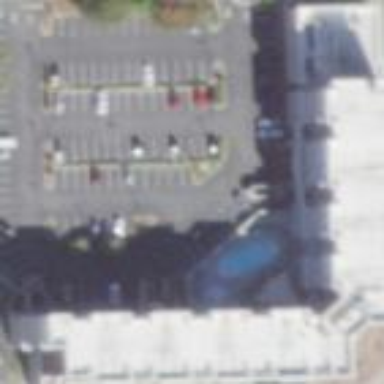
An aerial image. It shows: Hotel building.